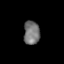
Tissue: lung
Cell type: Epithelial cells
Senescence score: 0.5579
Nuclear area (px): 372
Mean DAPI intensity: 116.401